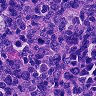
Metastatic tissue present: no